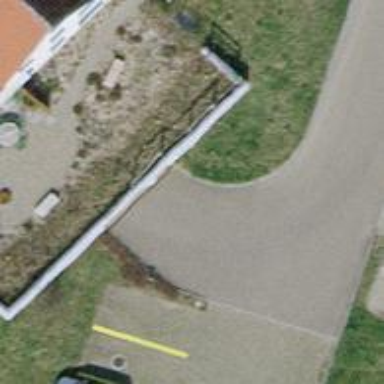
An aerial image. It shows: Parking entrance.